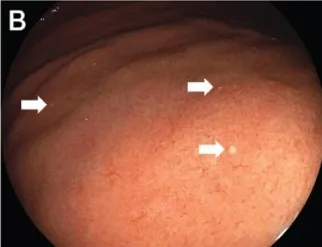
Endoscopic images of Case 1. And body.
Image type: endoscopy (gi_endoscopy)